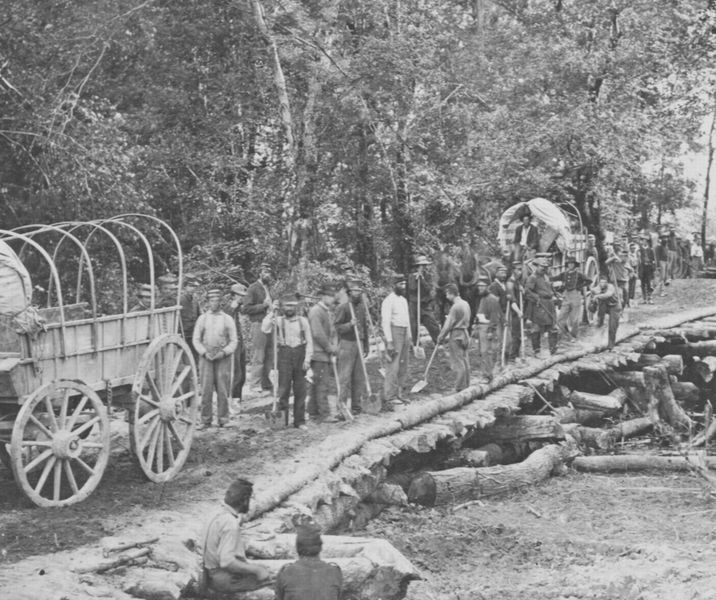
Titel: Brücke über den Chicahominy Fluss
Künstler: Mathew B. Brady
Schlagwörter: blätter, gruppe, himmel, laub, schatten, weiß, baumstämme, bäume, fluss, landschaft, menschen, sitzen, ufer, äste, grau, holz, hüte, licht, männer, schwarz, strasse, weg, hemd, hose, mütze, mützen, stehen, birken, erde, zweige, brücke, busch, büsche, sonne, wald, arbeit, karren, pferd, pferde, räder, sommer, bogen, arbeiten, hemden, russland, kette, zug, pause, amerika, kutsche, kutschen, speichen, arbeiter, damm, holzrad, rad, wagen, wagenrad, holzstämme, planken, stämme, men, people, soldaten, picture, anlegen, waldrand, foto, fotografie, photographie, bögen, hacken, schwarz-weiss, polizei, scharz, uniform, posieren, gruppenbild, photo, wärme, werkzeug, rinde, eisenbahn, trees, schräge, graben, plan, schienen, achse, planwagen, usa, road, hosenträger, westen, treck, fotographie, bügel, aufnahme, bau, sklaven, schaufel, spaten, hölzer, bridge, bauen, baustelle, schippen, bauarbeiten, siedler, tross, carriage, horse, wagon, bauarbeiter, plane, schaufeln, straßenbau, photograph, pioniere, fotografiie, woods, bohlenweg, stra enarbeiter, logs, digging, shovel, j, chopped, ebrücke, knüppeldamm